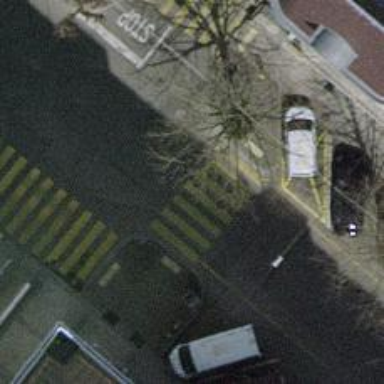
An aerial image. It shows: Uncontrolled zebra crossing on the road.